Interaction volume radius: 5 \u00c5
Interaction volume height: 20 \u00c5
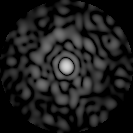
Disorder parameter: 0.8422